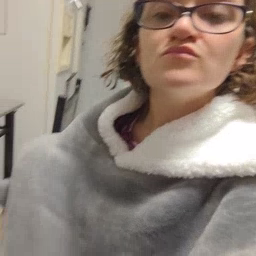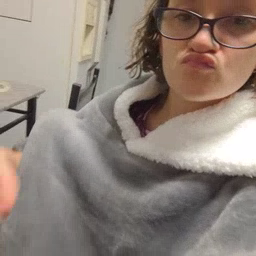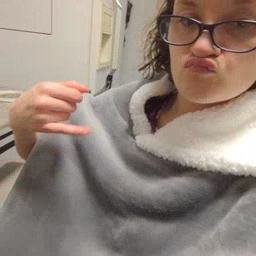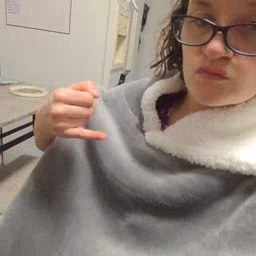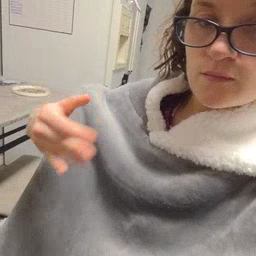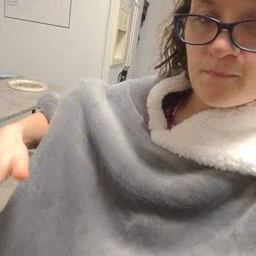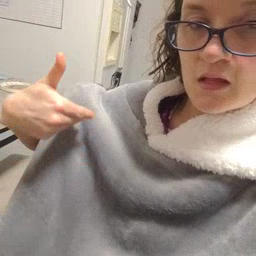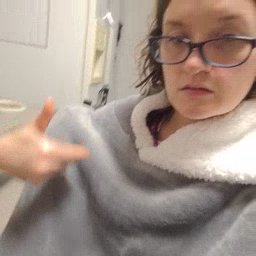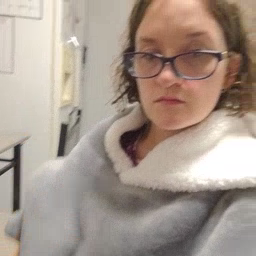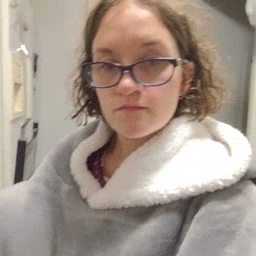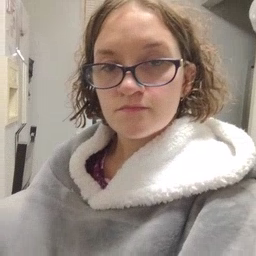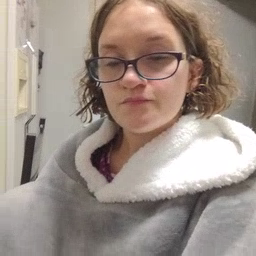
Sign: jeans